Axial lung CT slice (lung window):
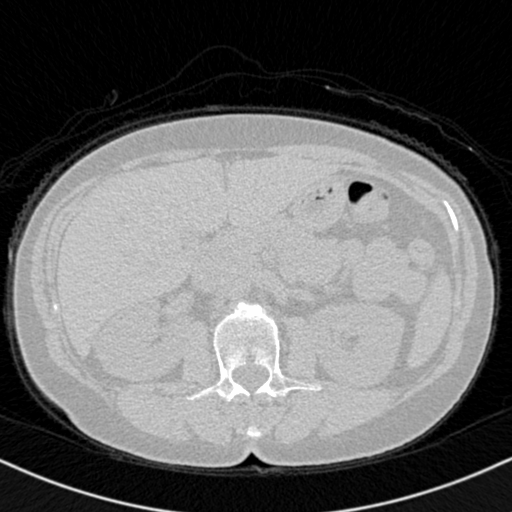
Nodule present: no